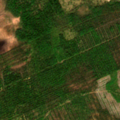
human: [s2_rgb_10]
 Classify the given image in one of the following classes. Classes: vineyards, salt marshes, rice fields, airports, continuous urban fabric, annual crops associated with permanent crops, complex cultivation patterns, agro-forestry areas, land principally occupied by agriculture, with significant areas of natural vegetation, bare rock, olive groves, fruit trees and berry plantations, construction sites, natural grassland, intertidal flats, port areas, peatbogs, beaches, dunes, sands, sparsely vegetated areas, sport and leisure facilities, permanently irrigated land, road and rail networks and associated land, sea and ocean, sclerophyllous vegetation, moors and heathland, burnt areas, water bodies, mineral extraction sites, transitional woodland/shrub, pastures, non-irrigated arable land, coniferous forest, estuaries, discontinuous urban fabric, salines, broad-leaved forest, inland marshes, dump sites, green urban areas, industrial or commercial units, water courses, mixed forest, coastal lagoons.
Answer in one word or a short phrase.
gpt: coniferous forest, mixed forest, transitional woodland/shrub, peatbogs